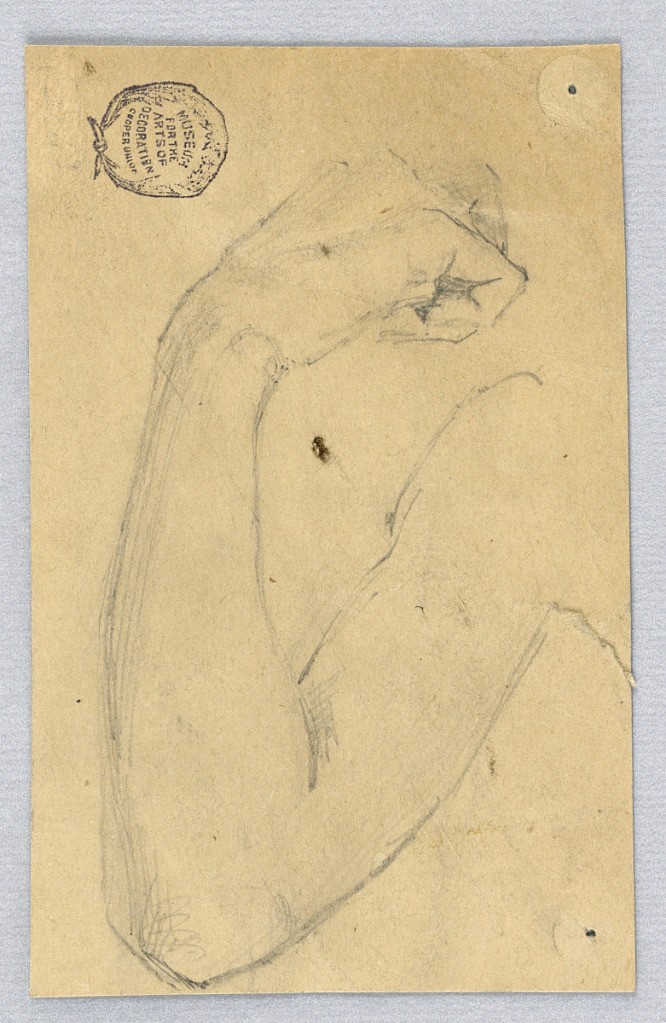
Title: Sketch of Right Arm
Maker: Francis Augustus Lathrop, American, 1849–1909
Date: ca. 1895
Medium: Graphite on paper
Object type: Drawing
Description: Sketch of right arm, fully flexed.